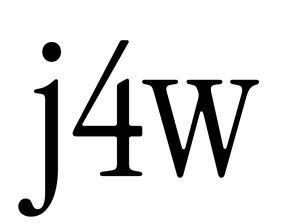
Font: InstrumentSerif-Regular